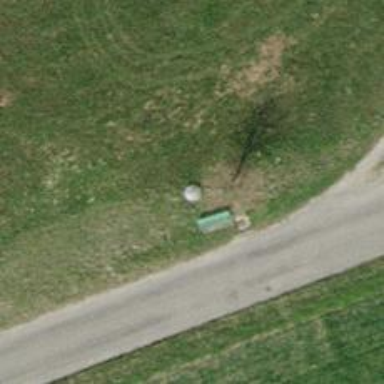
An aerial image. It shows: Bench for seating.